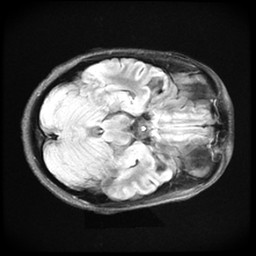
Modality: FLAIR
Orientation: axial
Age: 30
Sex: female
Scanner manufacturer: ge
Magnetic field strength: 3 T
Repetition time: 11 s
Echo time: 0.1497 s